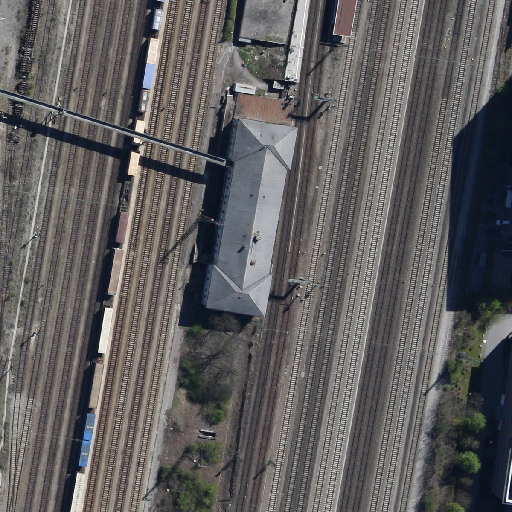
Referring expression: paved road along with tree